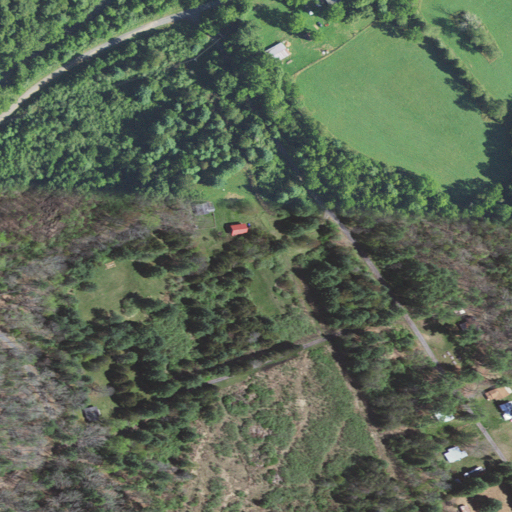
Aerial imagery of valley in Virginia named Wide Hollow containing mixed forest, deciduous forest, open development, pasture, shrub, low intensity development, medium intensity development, and evergreen forest